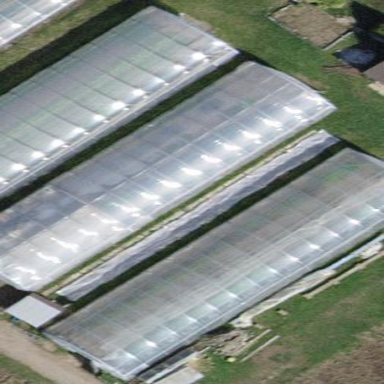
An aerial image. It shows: Greenhouse.